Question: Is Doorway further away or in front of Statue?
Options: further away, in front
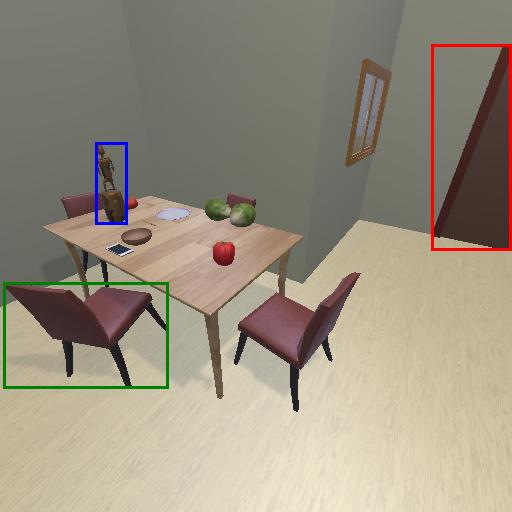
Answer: further away